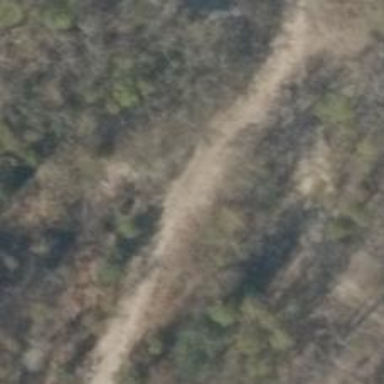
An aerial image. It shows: Track road with grade4 tracktype.